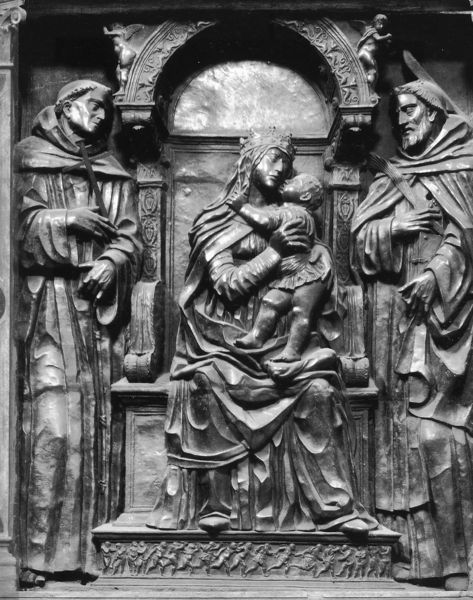
Titel: Relief vom Grabmal des Pietro Roccabonella
Künstler: Bellano
Standort: Padua, S. Francesco (EU - I - Venetien)
Schlagwörter: mann, sitzen, frau, holz, männer, tuch, architektur, falten, johannes, sockel, stein, kirche, kind, mutter, krone, engel, putto, relief, kuss, umarmung, bogen, fassade, schuhe, könig, papst, thron, metall, bronze, nische, kloster, kreuz, fries, christus, jesus, mönch, geistliche, heiliger, mönche, heilige, putten, maria, madonna, guss, putti, josef, bronzeguss, pater, ädikula, tonsur, jesuskind, muttergottes, jesusknabe, sacra conversazione, metallguss, thronnische